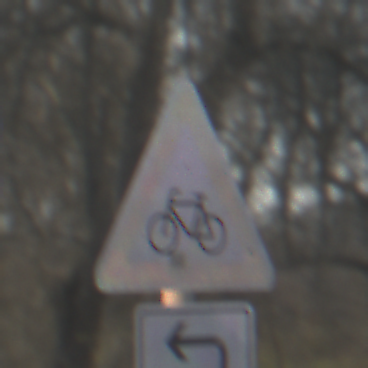
Verkehrszeichen: RadverkehrRechts
Zusatzzeichen unten: RichtungsangabeDurchPfeile2
Umgebung: Outdoor, Suburban
Tageszeit: MorningAfternoon
Wetter: PartlyCloudy
Licht: Natural
Jahreszeit: NotSpecified
Kontrast: HighContrast